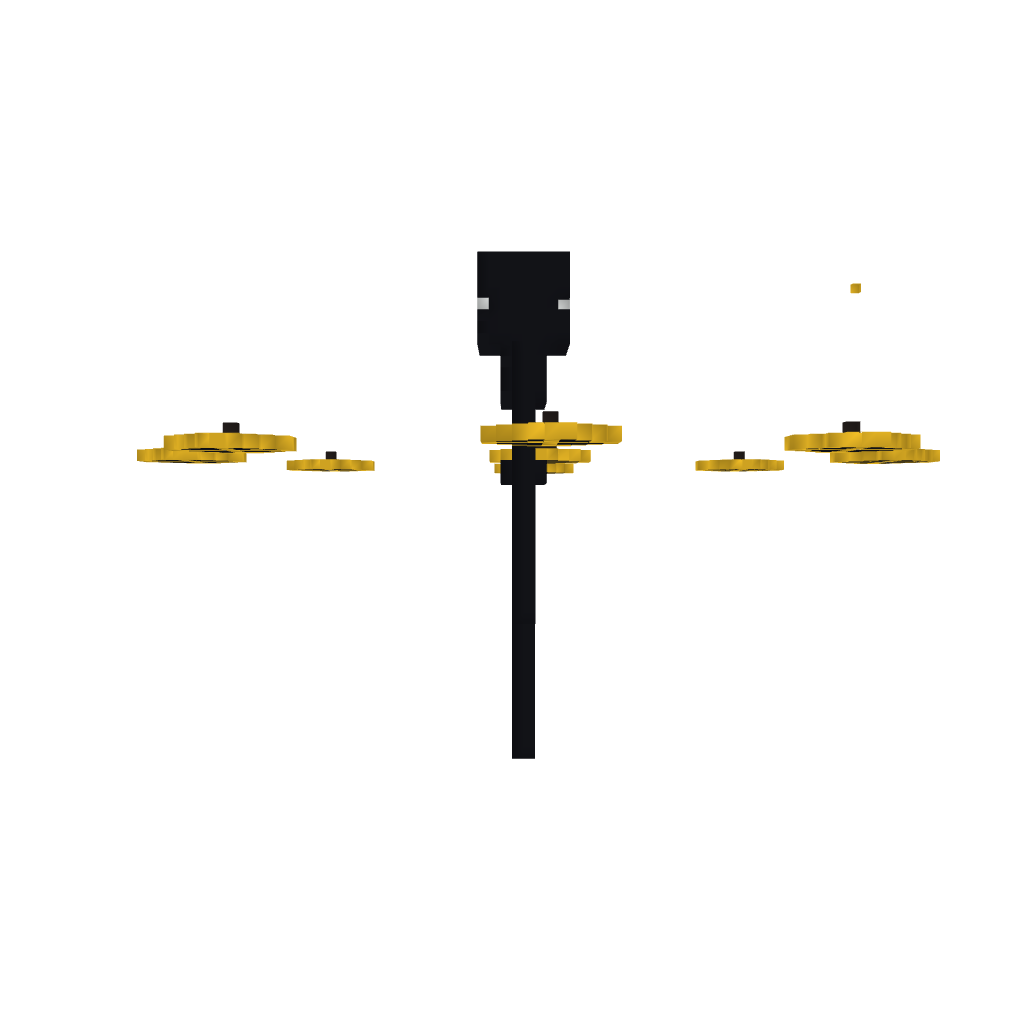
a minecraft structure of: OPenderman SkyWars scematic